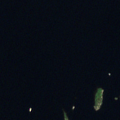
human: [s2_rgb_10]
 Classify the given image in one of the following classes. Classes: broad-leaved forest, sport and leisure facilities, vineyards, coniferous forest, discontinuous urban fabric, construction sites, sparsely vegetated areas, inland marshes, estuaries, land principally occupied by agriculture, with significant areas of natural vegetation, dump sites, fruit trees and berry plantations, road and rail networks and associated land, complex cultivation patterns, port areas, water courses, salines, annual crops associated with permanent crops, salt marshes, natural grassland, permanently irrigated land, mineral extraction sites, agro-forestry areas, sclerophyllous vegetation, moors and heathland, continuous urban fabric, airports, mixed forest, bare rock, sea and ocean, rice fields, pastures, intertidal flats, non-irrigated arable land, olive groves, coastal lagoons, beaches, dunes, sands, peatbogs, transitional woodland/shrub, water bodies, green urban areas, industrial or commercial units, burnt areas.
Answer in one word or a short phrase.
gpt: water bodies